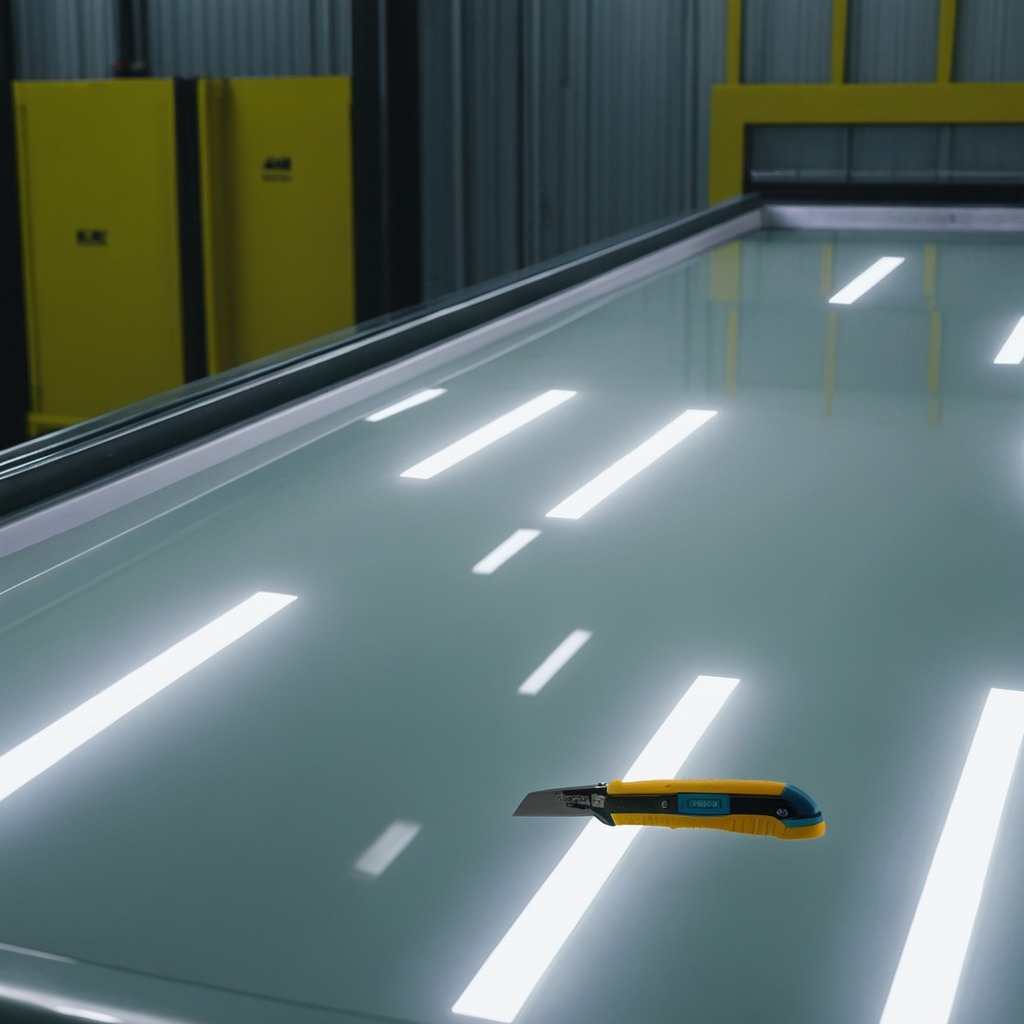
A utility knife lying on a table in a ship maintenance bay industrial lighting.